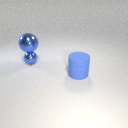
large blue metal sphere above small blue metal sphere